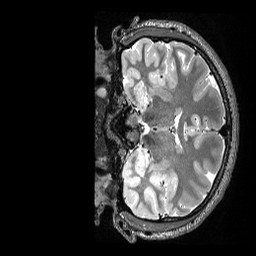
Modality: T2w
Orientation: coronal
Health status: healthy
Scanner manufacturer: siemens
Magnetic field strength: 3 T
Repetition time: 3.2 s
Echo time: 0.565 s